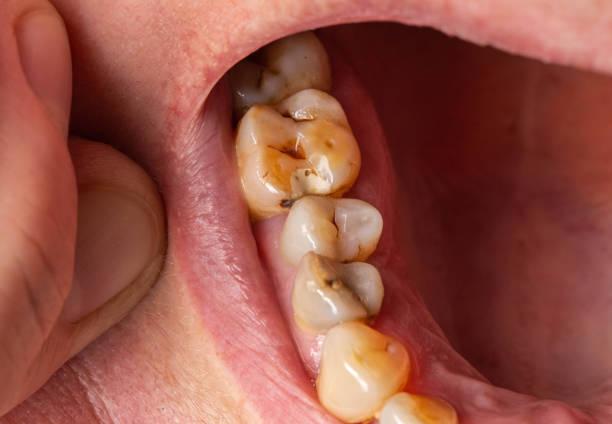
Condition: Calculus